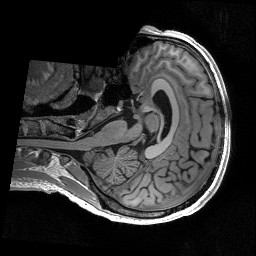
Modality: T1w
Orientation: axial
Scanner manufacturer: siemens
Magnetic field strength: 3 T
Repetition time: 2.53 s
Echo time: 0.00267 s